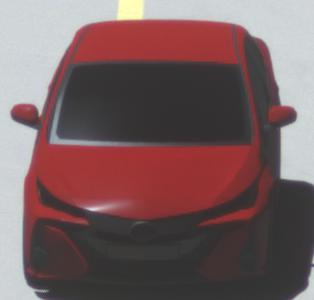
Make: Toyota
Model: Prius 1.8 Plug-In Hybrid
Detailed model: Prius (XW5) Plug-In
Model produced from: 2019/07
Model produced until: 2020/07
Doors: 5
Color: red
Road condition: dry road
Daytime: midday
Contrast: high contrast